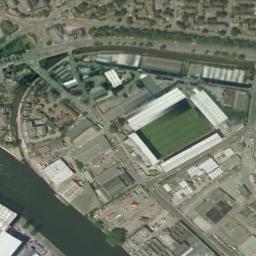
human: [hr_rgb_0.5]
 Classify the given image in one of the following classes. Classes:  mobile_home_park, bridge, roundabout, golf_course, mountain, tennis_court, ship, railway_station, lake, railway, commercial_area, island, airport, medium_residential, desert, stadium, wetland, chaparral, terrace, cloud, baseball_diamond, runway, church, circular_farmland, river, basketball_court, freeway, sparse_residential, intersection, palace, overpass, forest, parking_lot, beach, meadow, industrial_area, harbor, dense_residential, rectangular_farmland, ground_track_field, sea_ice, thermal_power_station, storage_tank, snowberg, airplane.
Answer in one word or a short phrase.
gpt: stadium